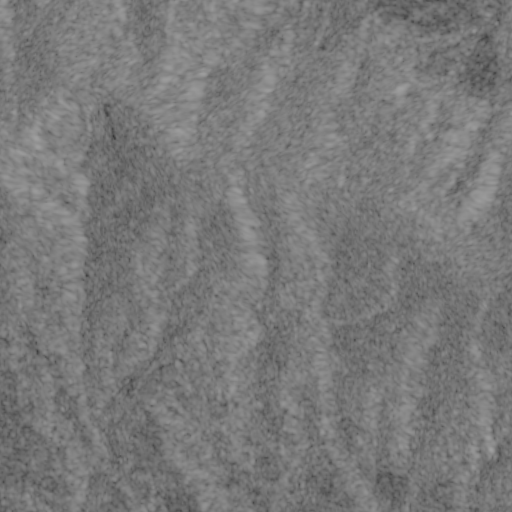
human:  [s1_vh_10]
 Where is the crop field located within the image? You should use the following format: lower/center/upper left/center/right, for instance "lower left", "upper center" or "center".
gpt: The crop field is located in the upper of the image.
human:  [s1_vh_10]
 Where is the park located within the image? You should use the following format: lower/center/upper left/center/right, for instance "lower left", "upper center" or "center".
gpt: The park is located in the upper right of the image.
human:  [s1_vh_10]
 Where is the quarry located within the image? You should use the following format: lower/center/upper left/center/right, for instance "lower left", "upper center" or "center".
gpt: The quarry is located in the lower left of the image.
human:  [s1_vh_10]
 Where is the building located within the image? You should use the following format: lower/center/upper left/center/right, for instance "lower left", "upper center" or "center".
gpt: There is no building in the image.

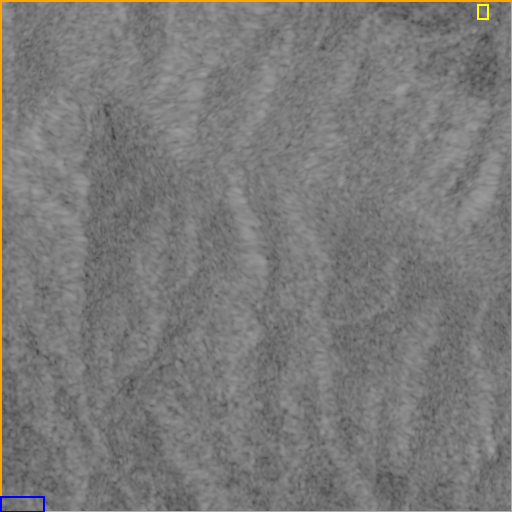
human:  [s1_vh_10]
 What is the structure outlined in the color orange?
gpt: The structure outlined in orange is a crop field.
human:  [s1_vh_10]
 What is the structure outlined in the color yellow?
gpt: The structure outlined in yellow is a park.
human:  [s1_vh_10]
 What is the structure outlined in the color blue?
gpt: The structure outlined in blue is a quarry.
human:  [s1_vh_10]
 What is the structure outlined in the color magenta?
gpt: There is no magenta outline.